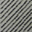
Piece: xx